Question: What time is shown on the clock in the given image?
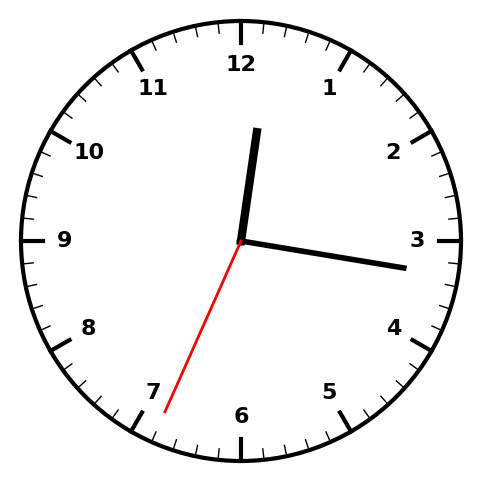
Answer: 12:16:34